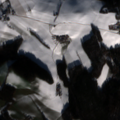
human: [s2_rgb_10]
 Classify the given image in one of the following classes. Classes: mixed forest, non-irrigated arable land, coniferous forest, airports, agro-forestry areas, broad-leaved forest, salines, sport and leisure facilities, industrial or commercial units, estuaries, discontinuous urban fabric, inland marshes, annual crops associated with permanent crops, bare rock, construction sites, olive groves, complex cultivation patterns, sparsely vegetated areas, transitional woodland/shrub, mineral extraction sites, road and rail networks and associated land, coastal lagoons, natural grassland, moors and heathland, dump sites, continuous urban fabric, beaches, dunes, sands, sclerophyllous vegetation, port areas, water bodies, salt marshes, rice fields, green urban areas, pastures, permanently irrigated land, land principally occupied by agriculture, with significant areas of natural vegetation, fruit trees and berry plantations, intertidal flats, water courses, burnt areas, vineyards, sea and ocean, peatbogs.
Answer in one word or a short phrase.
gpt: non-irrigated arable land, complex cultivation patterns, mixed forest